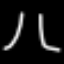
Label: The Eiffel Tower